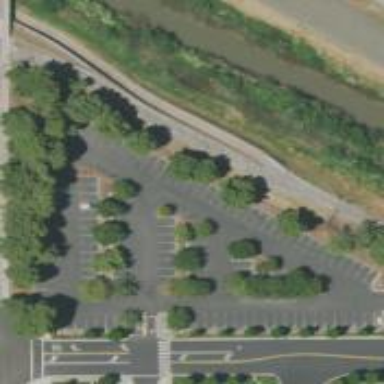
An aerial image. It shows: Parking area with surface.